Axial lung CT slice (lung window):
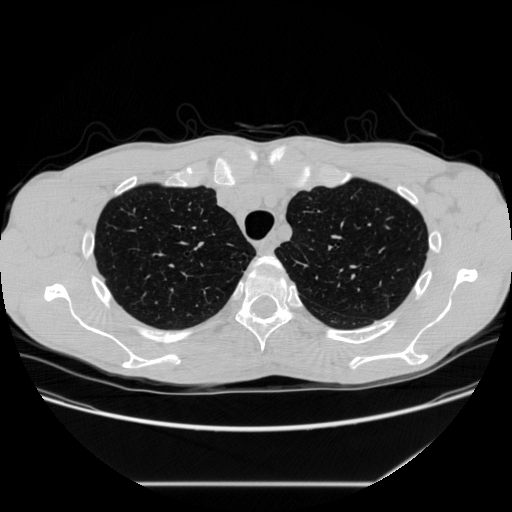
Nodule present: no